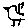
Label: bird